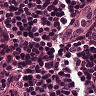
Metastatic tissue present: no